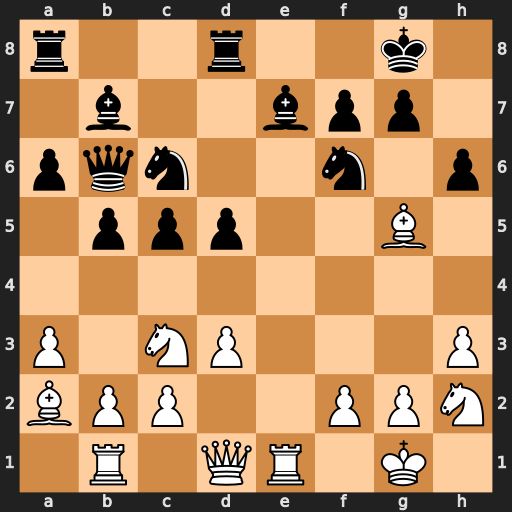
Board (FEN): r2r2k1/1b2bpp1/pqn2n1p/1ppp2B1/8/P1NP3P/BPP2PPN/1R1QR1K1
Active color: w
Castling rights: -
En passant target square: -
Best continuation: Bxf6 Bxf6 Nxd5 Rxd5 Bxd5